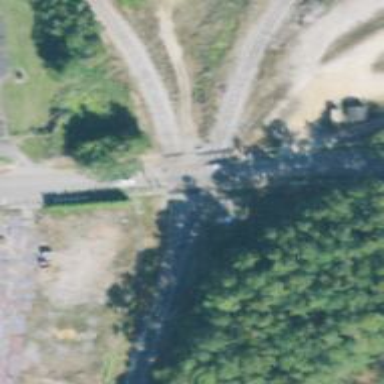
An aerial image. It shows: Level crossing on the railway with lights.